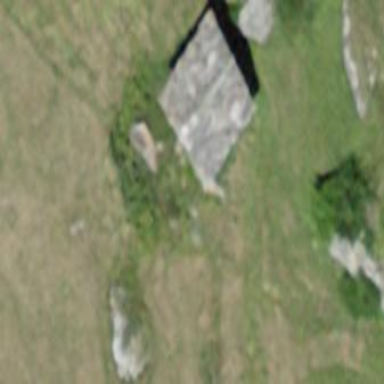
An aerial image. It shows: Farm building.